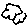
Label: cloud